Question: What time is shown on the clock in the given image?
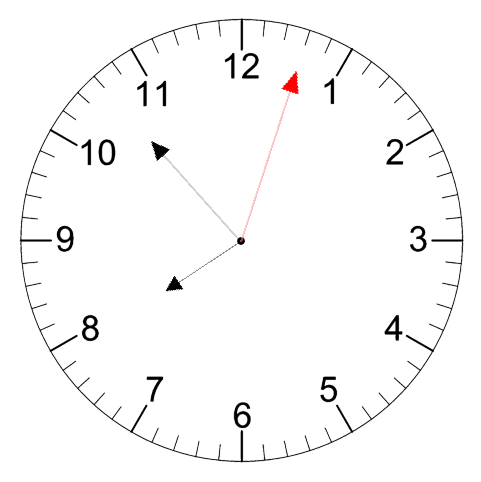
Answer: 07:53:03